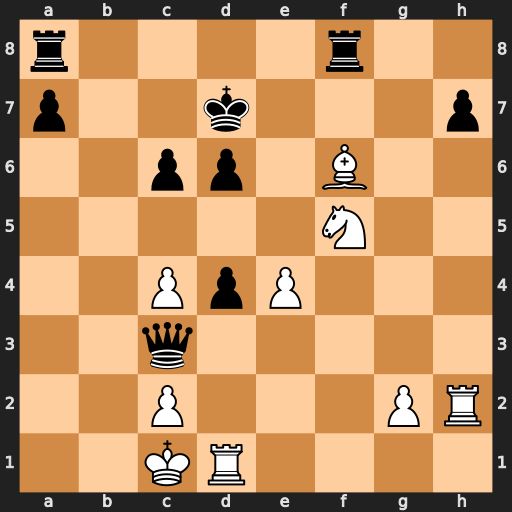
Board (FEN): r4r2/p2k3p/2pp1B2/5N2/2PpP3/2q5/2P3PR/2KR4
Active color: w
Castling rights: -
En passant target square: -
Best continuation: Rxh7+ Ke6 Bxd4 Qa3+ Bb2 Qxb2+ Kxb2